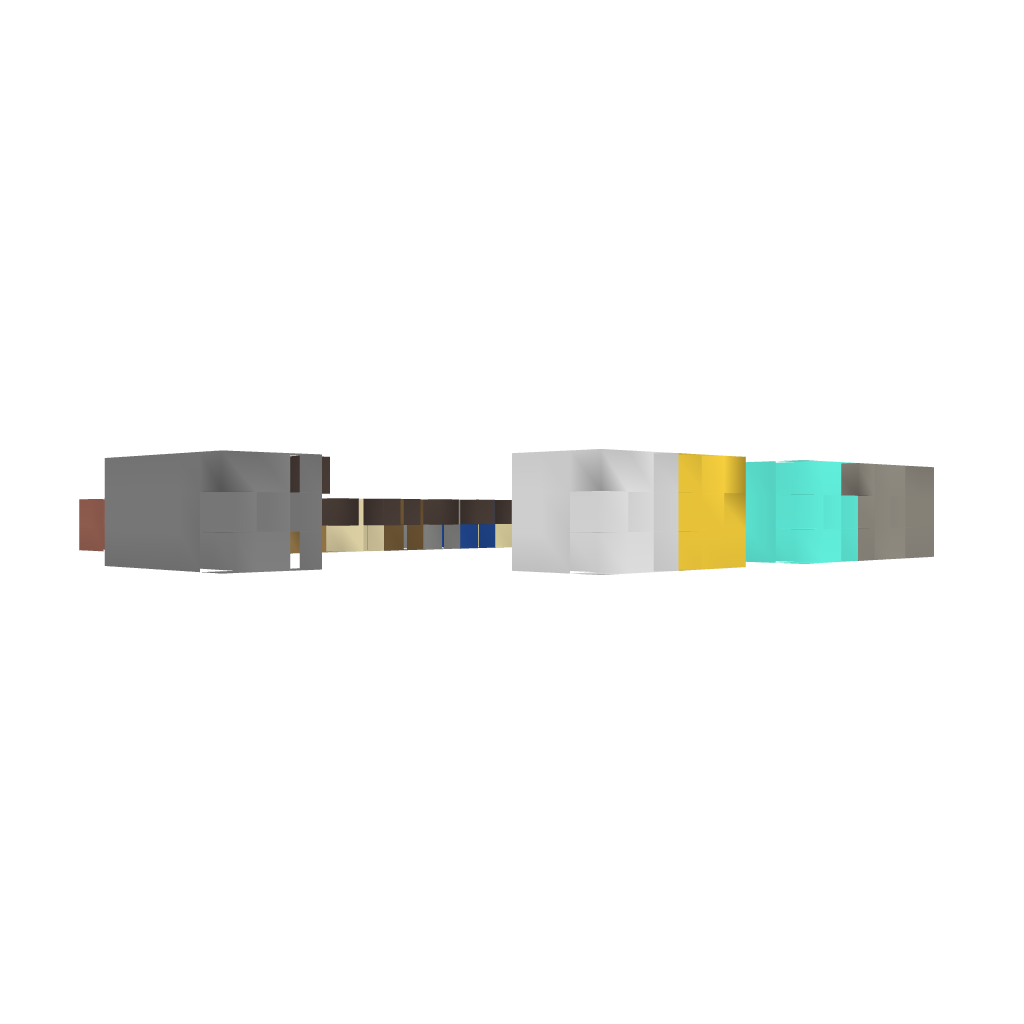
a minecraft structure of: Resource and XP Giver with Time Setter